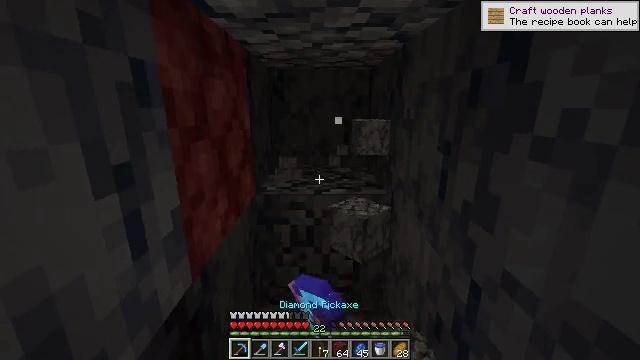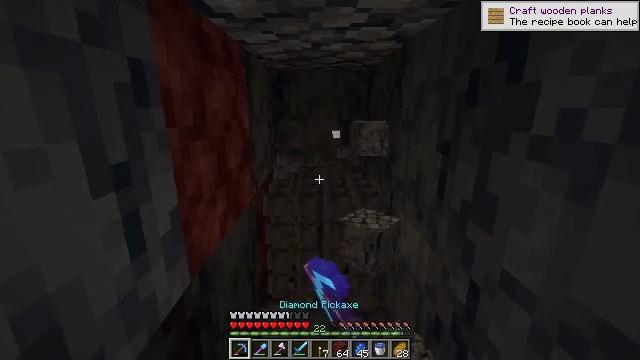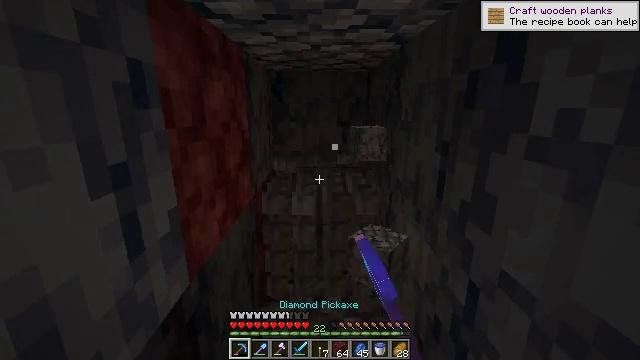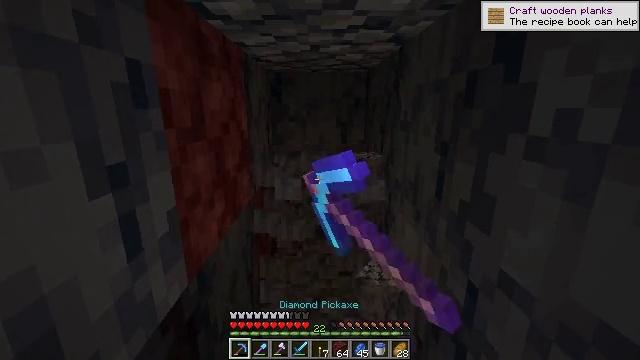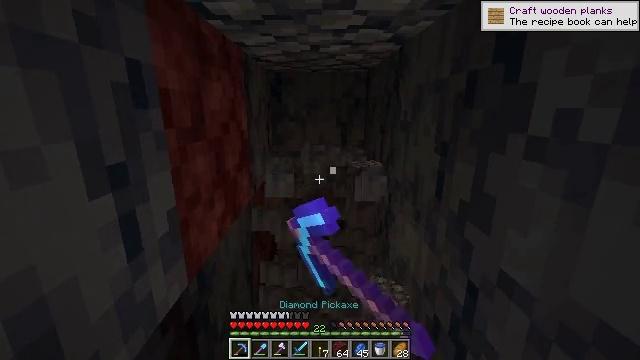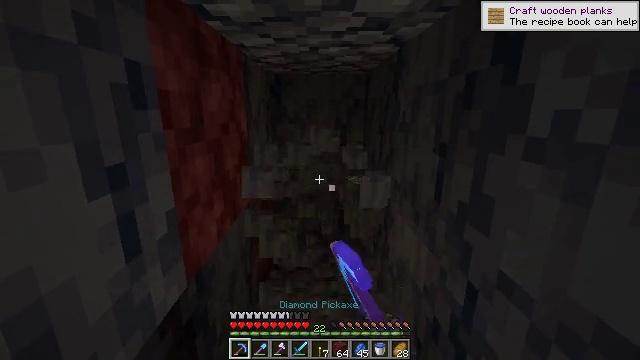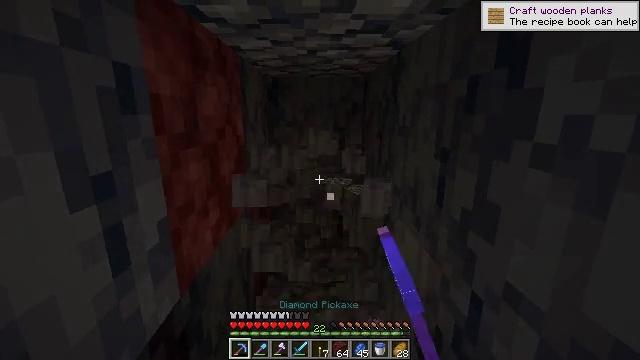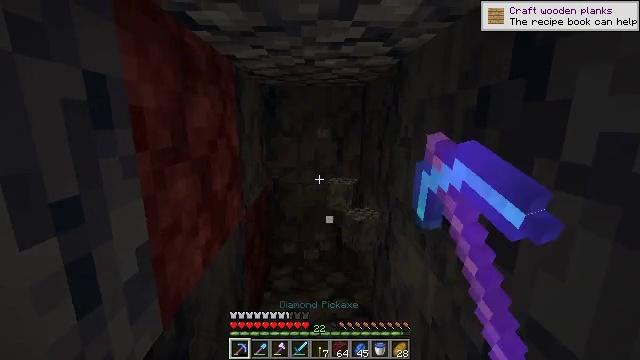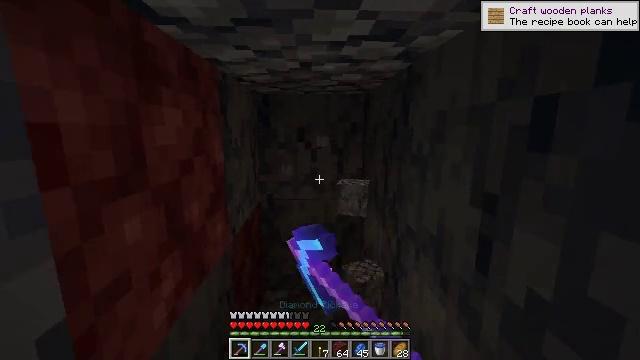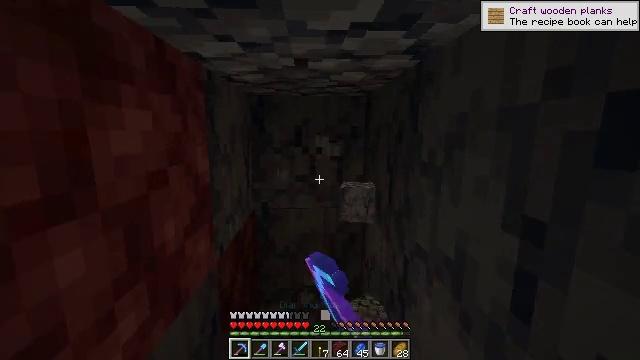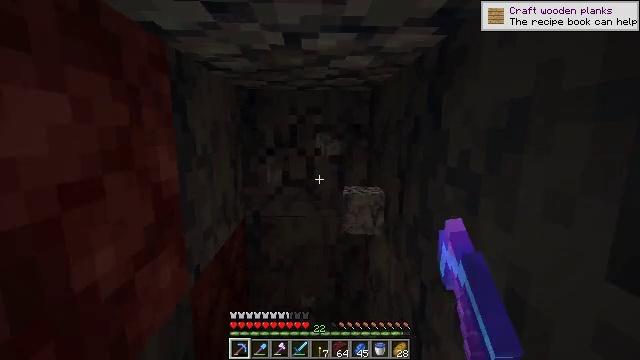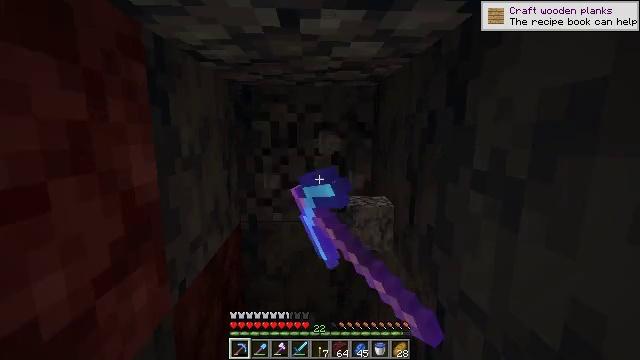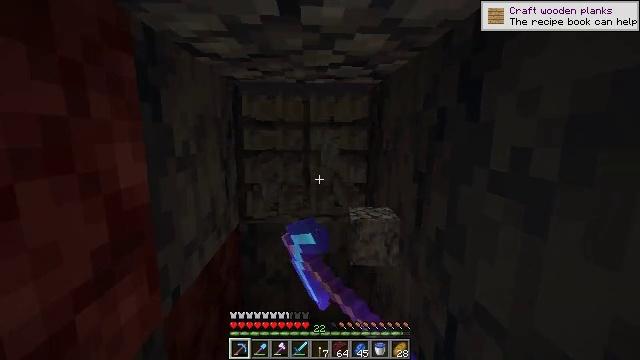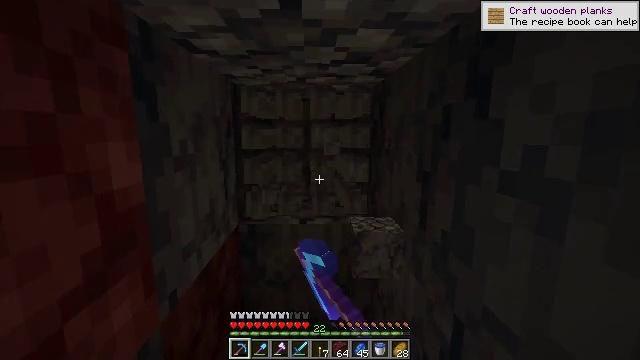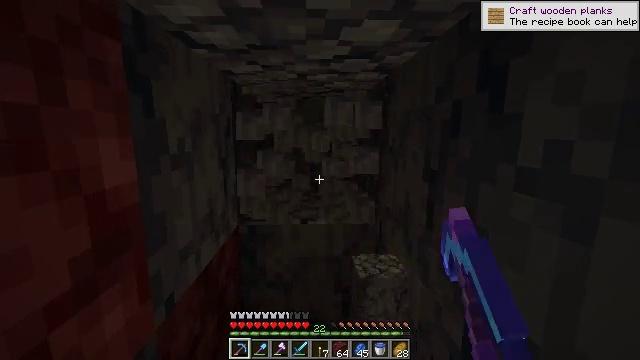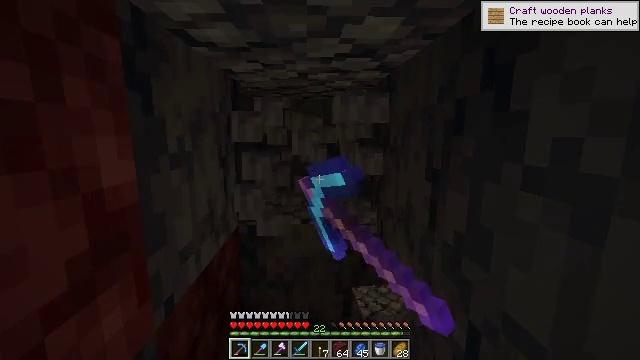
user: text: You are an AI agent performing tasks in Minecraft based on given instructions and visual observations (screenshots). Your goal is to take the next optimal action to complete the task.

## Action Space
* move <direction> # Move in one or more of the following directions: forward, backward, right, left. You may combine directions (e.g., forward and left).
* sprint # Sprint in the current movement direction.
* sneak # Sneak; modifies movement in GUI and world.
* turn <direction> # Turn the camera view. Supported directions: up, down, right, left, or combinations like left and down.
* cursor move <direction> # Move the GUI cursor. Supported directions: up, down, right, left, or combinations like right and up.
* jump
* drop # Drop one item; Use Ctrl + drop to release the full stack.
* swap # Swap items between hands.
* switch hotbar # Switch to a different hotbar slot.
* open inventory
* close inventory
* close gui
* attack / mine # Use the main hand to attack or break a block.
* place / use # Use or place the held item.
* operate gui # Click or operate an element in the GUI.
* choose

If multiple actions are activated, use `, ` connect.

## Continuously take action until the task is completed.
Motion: motion action
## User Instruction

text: Obtain basalt from the terrain.
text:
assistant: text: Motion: attack / mine
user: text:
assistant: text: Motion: attack / mine
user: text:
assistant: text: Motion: attack / mine
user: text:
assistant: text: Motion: attack / mine
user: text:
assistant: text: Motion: attack / mine
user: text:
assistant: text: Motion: move forward, attack / mine
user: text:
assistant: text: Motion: move forward, turn up, attack / mine
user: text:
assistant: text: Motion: move forward, turn up, attack / mine
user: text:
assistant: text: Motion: move forward, attack / mine
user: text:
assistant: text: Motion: move forward, attack / mine
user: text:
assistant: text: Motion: attack / mine
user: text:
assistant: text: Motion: attack / mine
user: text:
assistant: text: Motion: attack / mine
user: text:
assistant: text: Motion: attack / mine
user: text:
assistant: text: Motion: attack / mine
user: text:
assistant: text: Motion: attack / mine
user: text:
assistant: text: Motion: attack / mine
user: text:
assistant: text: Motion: attack / mine
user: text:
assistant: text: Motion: turn down, attack / mine
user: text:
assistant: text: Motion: turn down, attack / mine
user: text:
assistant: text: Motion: turn down, attack / mine
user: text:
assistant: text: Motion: attack / mine
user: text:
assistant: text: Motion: attack / mine
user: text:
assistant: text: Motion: attack / mine
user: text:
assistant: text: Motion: attack / mine
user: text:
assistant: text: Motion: attack / mine
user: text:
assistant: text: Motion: attack / mine
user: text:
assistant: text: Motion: move forward, attack / mine
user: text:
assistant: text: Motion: move forward, attack / mine
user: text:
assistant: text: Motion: move forward, turn up, attack / mine